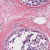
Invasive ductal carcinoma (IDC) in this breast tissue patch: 0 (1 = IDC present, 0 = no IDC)